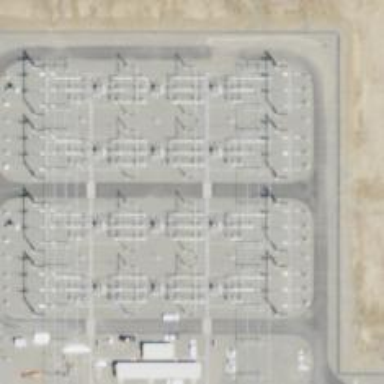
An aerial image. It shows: Switch for power supply.